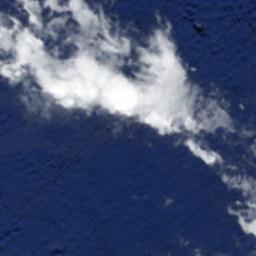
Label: cloud